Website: lowes
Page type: billing-address
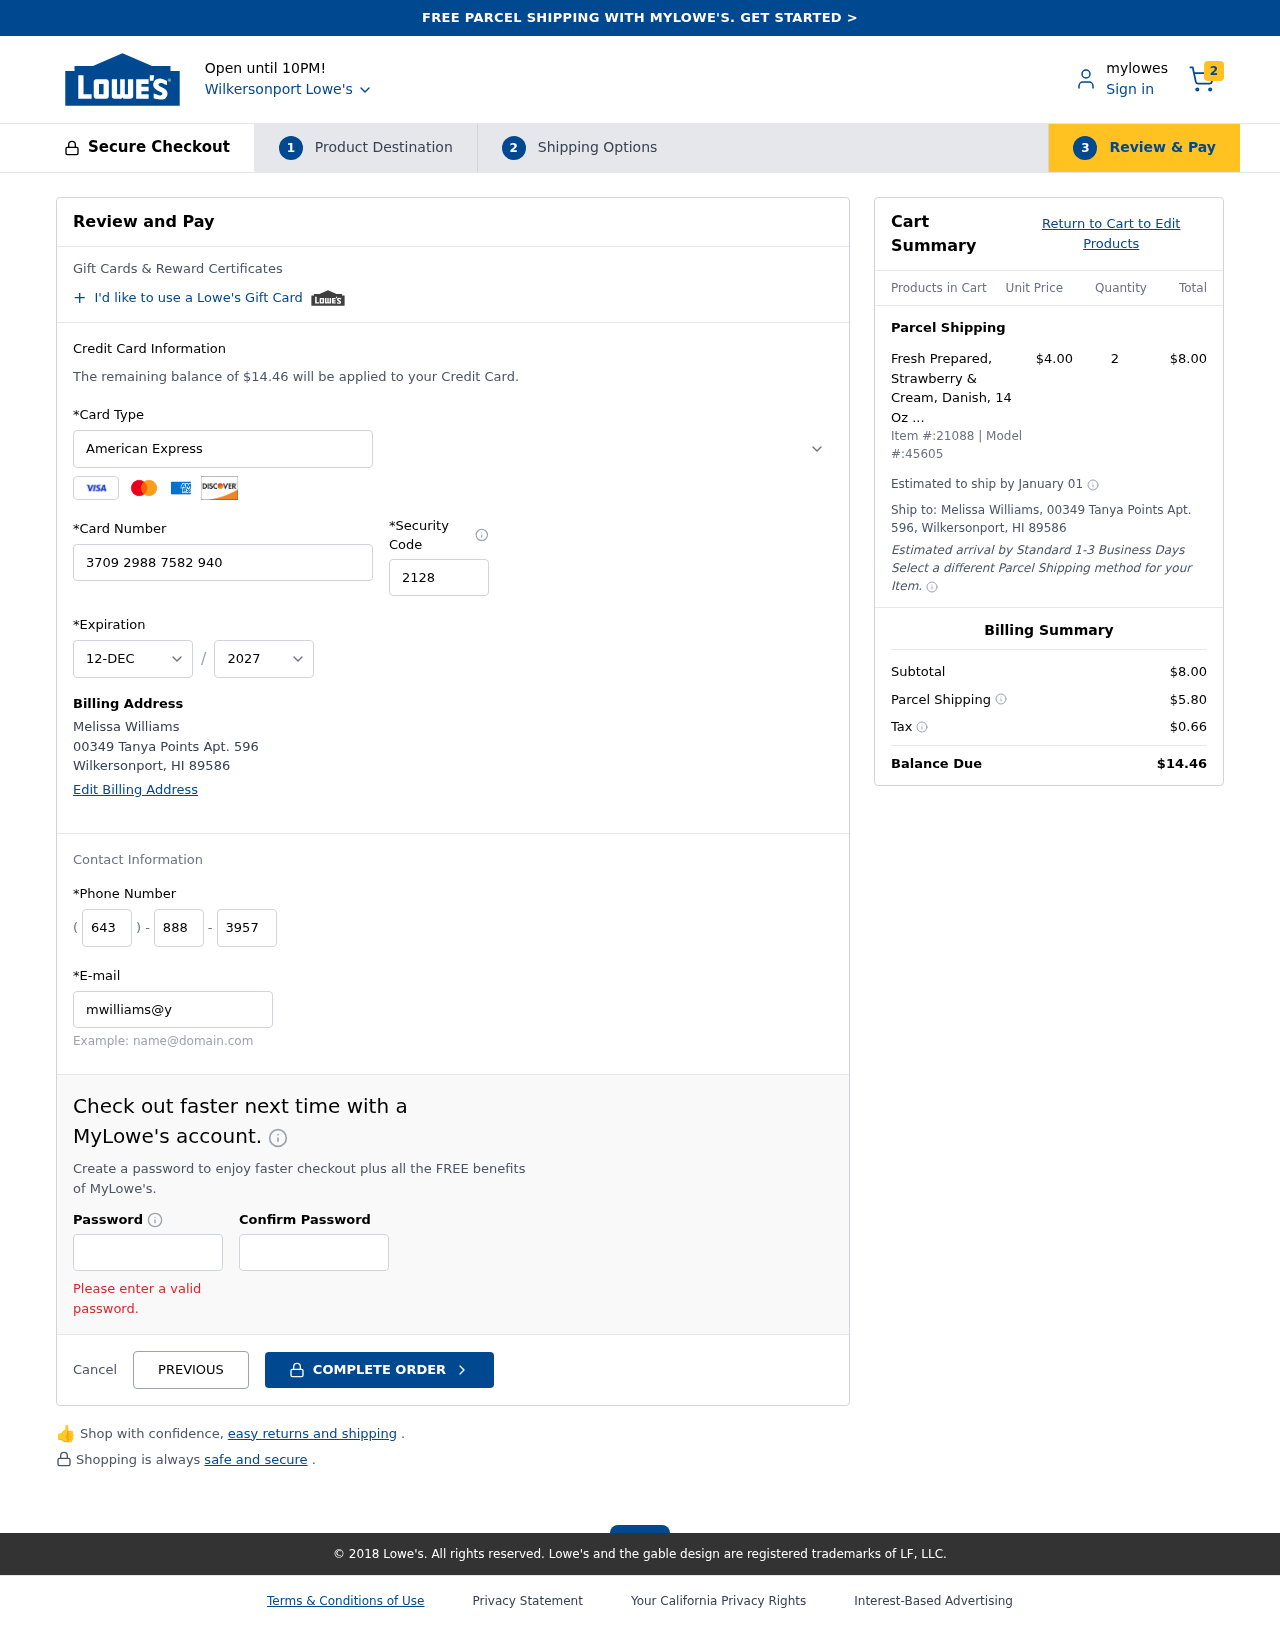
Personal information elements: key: PII_CARD_CVV
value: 2128
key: PII_CARD_EXPIRY_MONTH
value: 12
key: PII_CARD_EXPIRY_YEAR
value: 27
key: PII_CARD_NUMBER
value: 3709 2988 7582 940
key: PII_CARD_TYPE
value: American Express
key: PII_CITY
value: Wilkersonport
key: PII_CITY_STATE_ZIP
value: Wilkersonport, HI 89586
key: PII_EMAIL
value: mwilliams@yahoo.com
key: PII_FULLNAME
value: Melissa Williams
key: PII_PHONE_AREA
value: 643
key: PII_PHONE_PREFIX
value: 888
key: PII_PHONE_SUFFIX
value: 3957
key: PII_STREET
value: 00349 Tanya Points Apt. 596
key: PII_FULLNAME2
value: Melissa Williams
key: PII_STREET2
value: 00349 Tanya Points Apt. 596
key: PII_CITY_STATE_ZIP2
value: Wilkersonport, HI 89586
Product elements: key: PRODUCT1_NAME
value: Fresh Prepared, Strawberry & Cream, Danish, 14 Oz (4 Count)
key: PRODUCT1_PRICE
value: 4
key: PRODUCT1_QUANTITY
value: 2
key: PRODUCT_ITEM_NUMBER
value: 21088
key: PRODUCT_MODEL_NUMBER
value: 45605
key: PRODUCT1_LINE_TOTAL
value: $8.00
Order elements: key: ORDER_NUM_ITEMS
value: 2
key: ORDER_TOTAL
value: $14.46
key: ORDER_SHIPPING_DATE
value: January 01
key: ORDER_SUBTOTAL
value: $8.00
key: ORDER_SHIPPING_COST
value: $5.80
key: ORDER_TAX
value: $0.66